Interaction volume radius: 5 \u00c5
Interaction volume height: 10 \u00c5
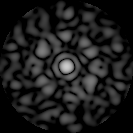
Disorder parameter: 0.8285